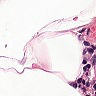
Metastatic tissue present: no